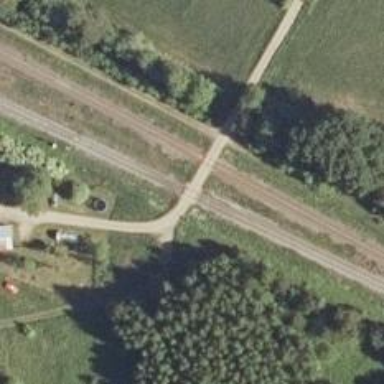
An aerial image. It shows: Level crossing with saltire marking.